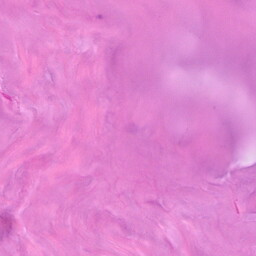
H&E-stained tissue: Breast